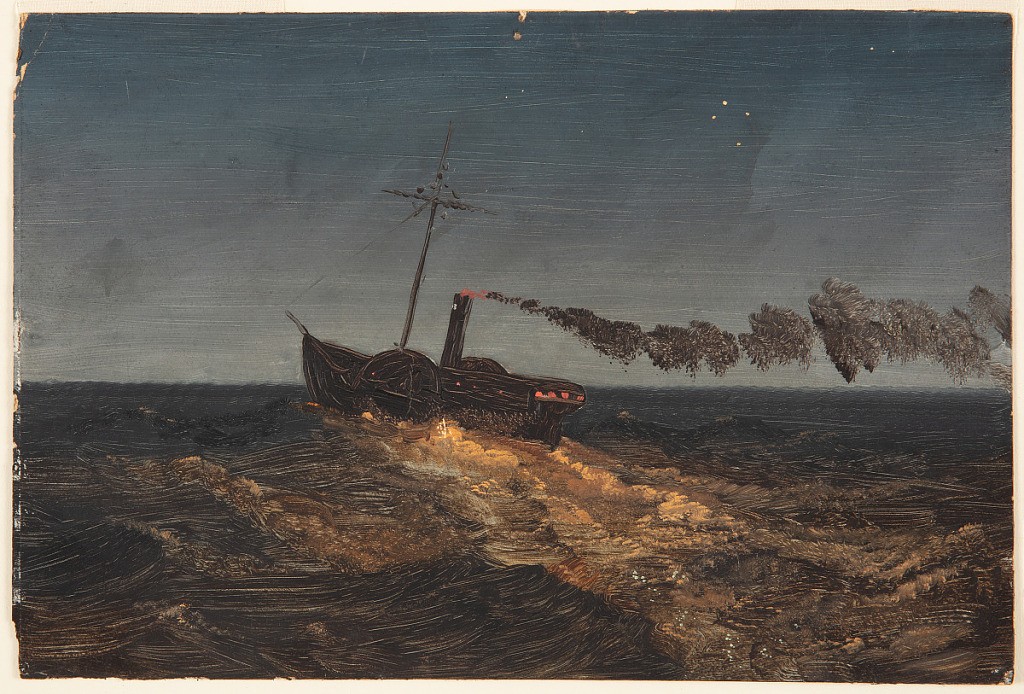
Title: Paddle Steamer at Dusk
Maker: Frederic Edwin Church, American, 1826–1900
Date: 1853 or 1857
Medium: Brush and oil on dark brown paperboard
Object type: drawing
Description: Seascape sketch showing a paddle steamer on choppy seas at dusk, likely off the coast of Colombia or Ecuador. Viewed slightly obliquely at center, the steamer kicks up frothing, white water as its smokestack disseminates a stream of black smoke from its glowing orifice. The large paddle wheel and several illuminated windows are also visible. In the background, the atmosphere lightens near the wavy horizon. At upper right, several stars are visible, including those that make up the Southern Cross.